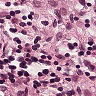
Metastatic tissue present: no